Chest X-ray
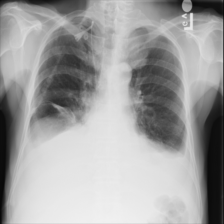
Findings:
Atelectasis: negative
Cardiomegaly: negative
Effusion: positive
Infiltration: negative
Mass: negative
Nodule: negative
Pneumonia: negative
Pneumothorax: negative
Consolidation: negative
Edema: negative
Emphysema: negative
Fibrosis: negative
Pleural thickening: negative
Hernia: negative